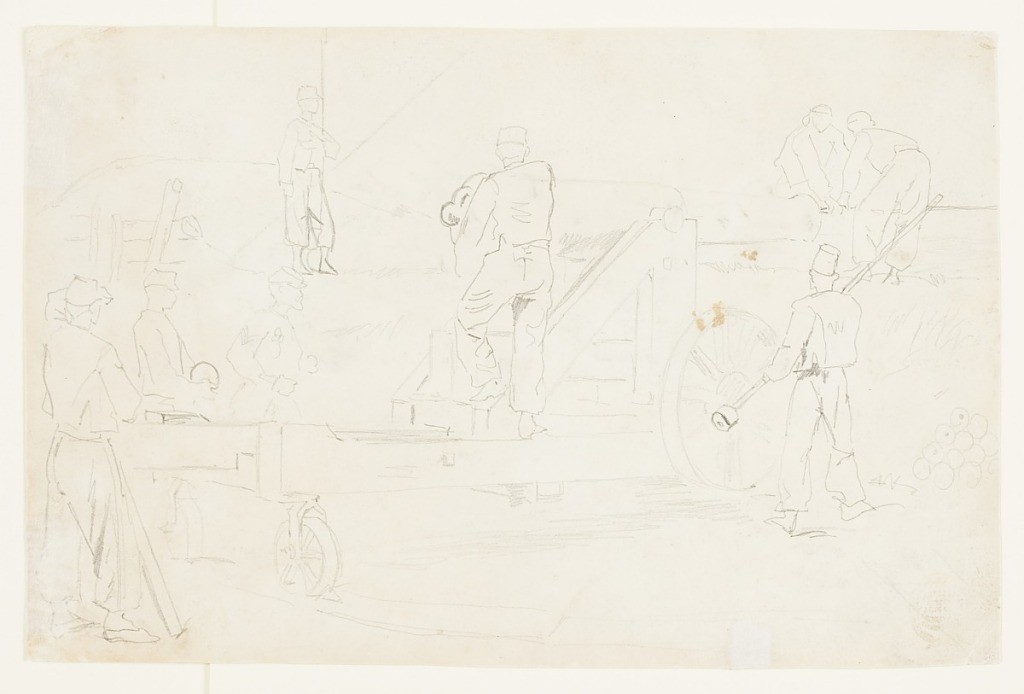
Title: Gun Crew Loading a Cannon
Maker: Winslow Homer, American, 1836–1910
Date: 1861
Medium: Graphite on cream-colored wove paper
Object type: Drawing
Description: Recto: Horizontal view of a gun crew loading a cannon in an earthwork.
Verso: Soldier dancing.